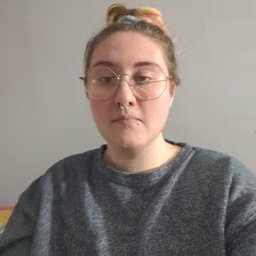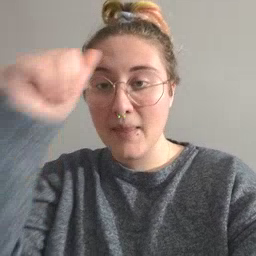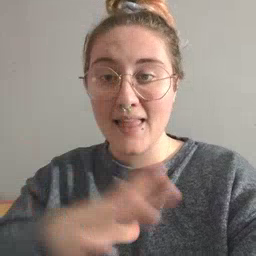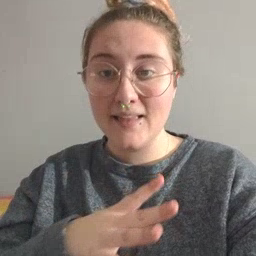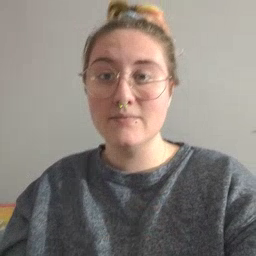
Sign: man